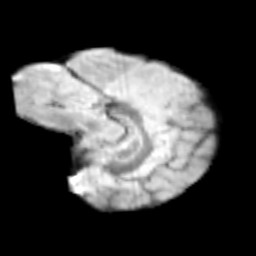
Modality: T2w
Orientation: sagittal
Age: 9
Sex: female
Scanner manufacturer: siemens
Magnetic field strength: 3 T
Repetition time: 3.8 s
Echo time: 0.07 s